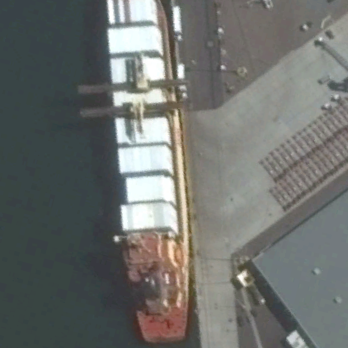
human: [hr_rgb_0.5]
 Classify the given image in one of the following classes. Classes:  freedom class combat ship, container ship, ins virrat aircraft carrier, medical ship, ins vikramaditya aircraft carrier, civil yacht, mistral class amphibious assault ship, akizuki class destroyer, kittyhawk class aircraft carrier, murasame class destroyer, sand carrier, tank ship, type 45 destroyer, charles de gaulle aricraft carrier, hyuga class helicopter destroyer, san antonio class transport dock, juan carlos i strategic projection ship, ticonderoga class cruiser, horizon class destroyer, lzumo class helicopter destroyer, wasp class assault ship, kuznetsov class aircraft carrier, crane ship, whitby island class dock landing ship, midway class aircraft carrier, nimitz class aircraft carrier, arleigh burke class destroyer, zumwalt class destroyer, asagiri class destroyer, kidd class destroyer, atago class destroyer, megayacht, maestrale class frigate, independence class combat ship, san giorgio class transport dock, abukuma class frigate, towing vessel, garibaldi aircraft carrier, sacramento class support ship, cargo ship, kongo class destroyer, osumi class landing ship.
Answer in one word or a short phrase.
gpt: Container ship